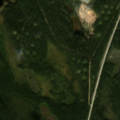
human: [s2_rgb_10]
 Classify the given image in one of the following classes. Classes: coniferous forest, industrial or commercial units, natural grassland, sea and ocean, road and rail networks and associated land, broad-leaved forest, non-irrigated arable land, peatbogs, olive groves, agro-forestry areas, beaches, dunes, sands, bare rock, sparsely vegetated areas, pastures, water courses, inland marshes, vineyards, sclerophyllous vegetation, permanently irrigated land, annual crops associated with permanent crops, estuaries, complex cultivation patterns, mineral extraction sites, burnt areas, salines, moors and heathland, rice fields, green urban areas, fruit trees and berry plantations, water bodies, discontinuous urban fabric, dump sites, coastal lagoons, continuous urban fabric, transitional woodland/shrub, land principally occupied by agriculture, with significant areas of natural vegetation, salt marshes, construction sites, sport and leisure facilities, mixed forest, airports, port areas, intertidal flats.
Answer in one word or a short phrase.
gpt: coniferous forest, peatbogs